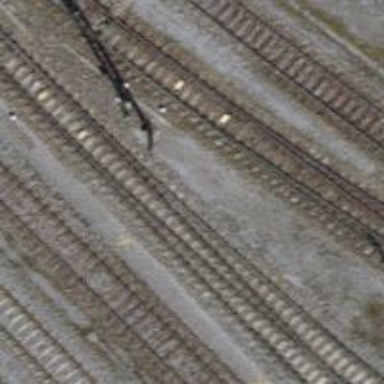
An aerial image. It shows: Railway siding with one electrified track and contact line for powering the train.